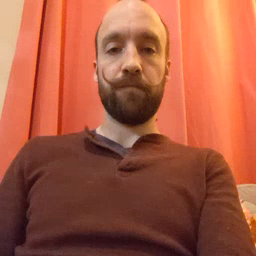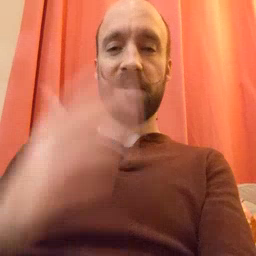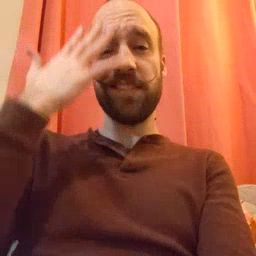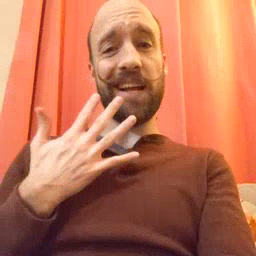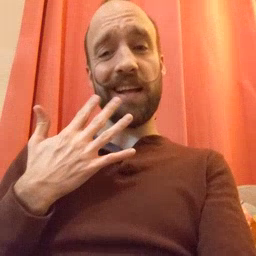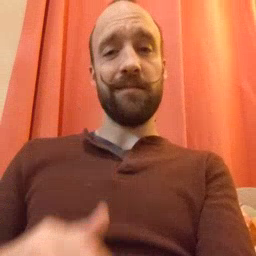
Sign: sad